Question: I'd like to list all variables used in Java source code using ANTLR4. For following source the result should be 'a,b,i'.
'''
class Item {}
class First {
public static void main(String[] args) {
int a = 3;
int b;
b = a + 1;
Item i = new Item();
i = new Item();
System.out.println(b);
}
}
'''
Using <URL>
The problem is that I don't know how to distinguish variable and e.g. 'System' as they both are marked as 'expression -> primary'.
I guess this is a common problem but I couldn't find any suitable answer. Can anyone help me?
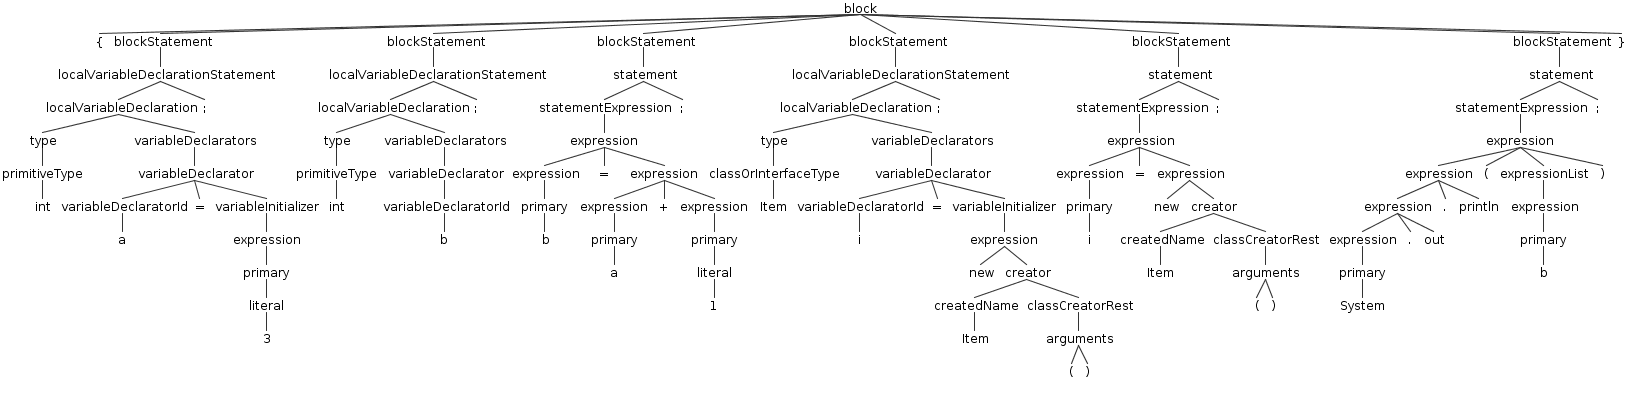
Answer: Just override the 'enterVariableDeclarator(...)' method from the 'JavaBaseListener' to get a hold of the text 'variableDeclaratorId' matches:
'''
public class Main {
public static void main(String[] args) throws Exception {
final String source = "class Item {}
" +
"class First {
" +
" public static void main(String[] args) {
" +
" int a = 3;
" +
" int b;
" +
" b = a + 1;
" +
" Item i = new Item();
" +
" i = new Item();
" +
" System.out.println(b);
" +
" }
" +
"}";
final JavaLexer lexer = new JavaLexer(new ANTLRInputStream(source));
final JavaParser parser = new JavaParser(new CommonTokenStream(lexer));
final List<String> variables = new ArrayList<>();
ParseTreeWalker.DEFAULT.walk(new JavaBaseListener() {
// variableDeclarator
// : variableDeclaratorId ('=' variableInitializer)?
// ;
@Override
public void enterVariableDeclarator(@NotNull JavaParser.VariableDeclaratorContext ctx) {
variables.add(ctx.variableDeclaratorId().getText());
}
}, parser.compilationUnit());
System.out.printf("variable=%s", variables);
}
}
'''
would print:
'''
variable=[a, b, i]
'''